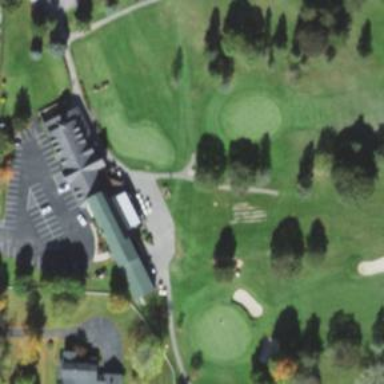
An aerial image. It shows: Path designated for golf carts.